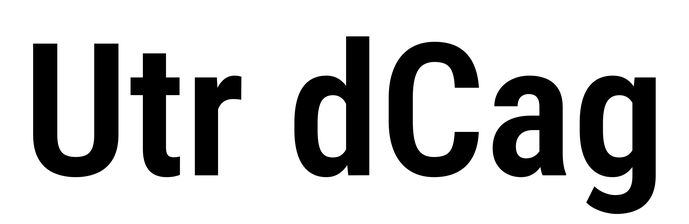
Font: Roboto_Condensed_SemiBold